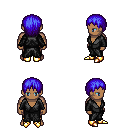
a pixel art fantasy rpg character, male body template, human, dark skin, gray robe, gold greaves, blue plain hairstyle, gold boots, four views (front, back, left, right), 2x2 character sprite sheet, small pixel art, hard edges, no anti-aliasing